阿波罗尼斯在对圆锥曲线的研究过程中，还进一步研究了圆锥曲线的光学性质，例如椭圆的光学性质：（如图1）从椭圆一个焦点发出的光线，经过椭圆反射后，反射光线交于椭圆的另一个焦点上. 在对该性质证明的过程中（如图2），他还特别用到了“角平分线性质定理”：$\frac{PF_1}{PF_2} = \frac{F_1Q}{F_2Q}$，从而得到 $\angle F_1PQ = \angle F_2PQ$，而性质得证

根据上述材料回答以下问题
\begin{enumerate}
\item 如图3，已知椭圆 $C: \frac{x^2}{a^2} + \frac{y^2}{b^2} = 1 (a>b>0)$ 的左右焦点分别为 $F_1, F_2$，一束光线从 $F_1(-1,0)$ 射出，经椭圆上 $P$ 点反射：$P$ 处法线（与椭圆 $C$ 在 $P$ 处切线垂直的直线）与 $x$ 轴交于 $M$ 点，已知 $|PF_1|=2\sqrt{2}, |F_1M|=\sqrt{2}$，求椭圆 $C$ 方程（直接写出结果）

\item 已知椭圆 $C$，长轴长为 $2a$，焦距为 $2c$，若一条光线从左焦点射出，经过椭圆上点若干次反射，第一次回到左焦点所经过的路程为 $5c$，求椭圆的离心率
\item 对于抛物线 $y^2=2px (p>0)$，猜想并证明其光线性质.
\end{enumerate}
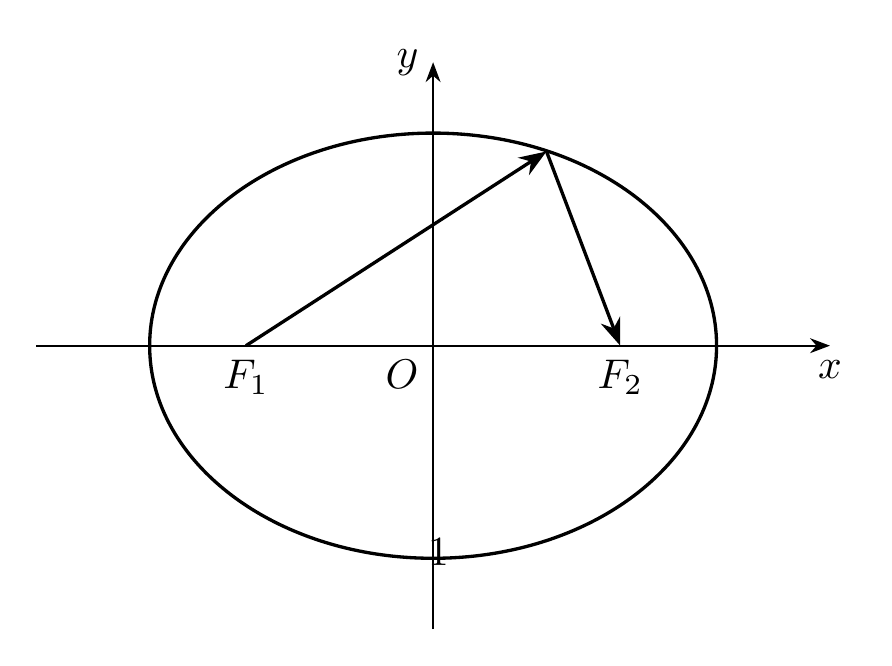
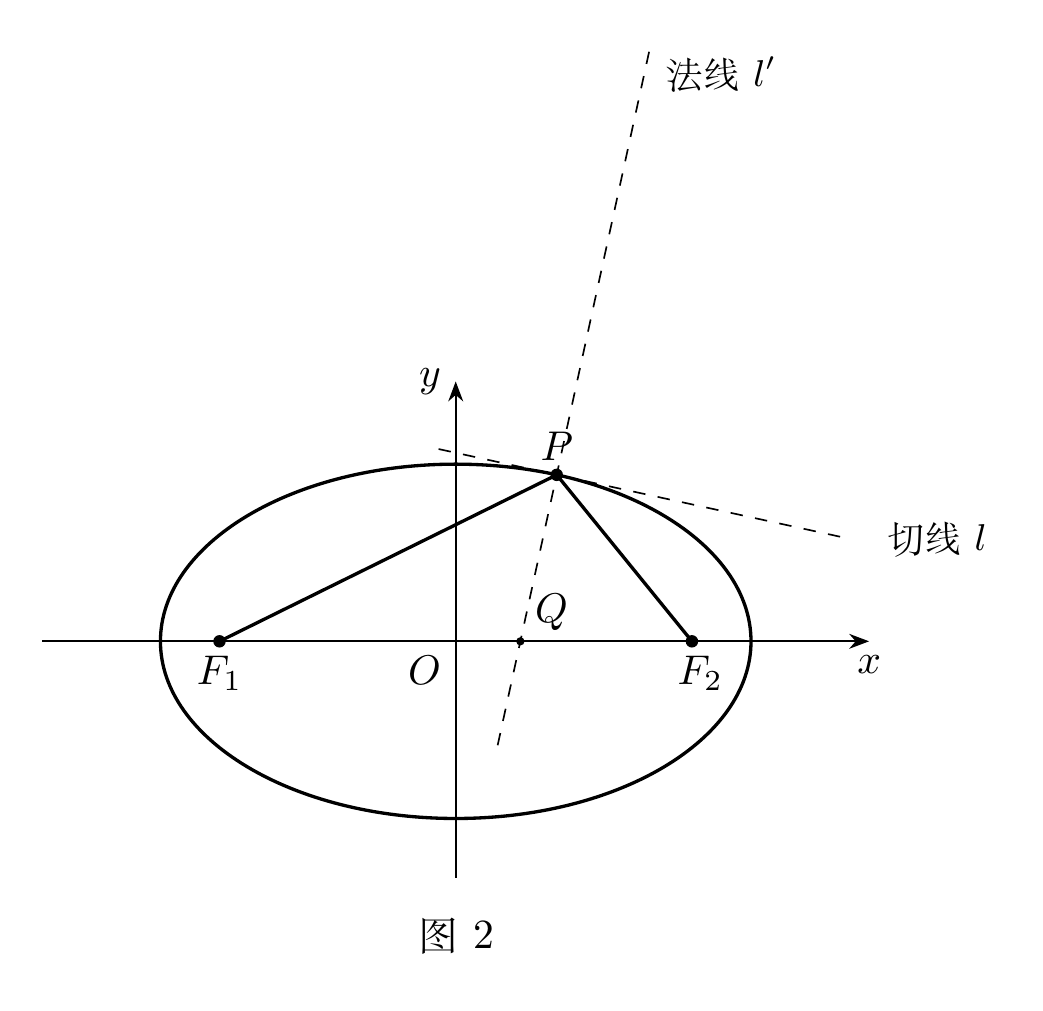
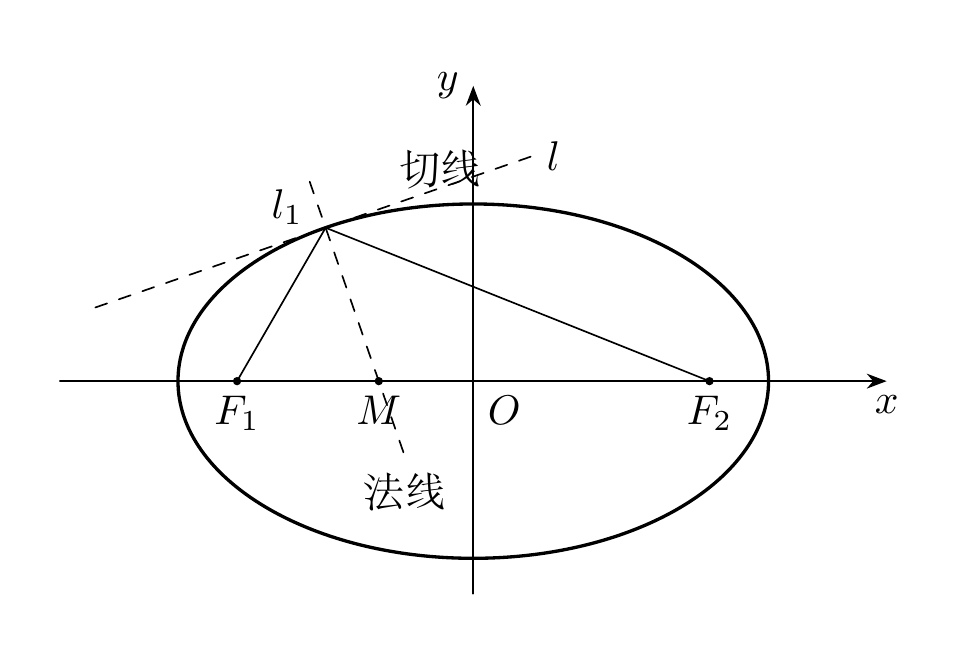
【解答】
\section{答案}
\begin{enumerate}
    \item $\frac{x^2}{4} + \frac{y^2}{3} = 1$
    \item $\frac{4}{5}$
    \item 光学性质：从焦点发出的光线经过抛物线反射后，沿平行于抛物线对称轴的方向射出，证明见解析
\end{enumerate}

% --- 知识点部分 ---
\section{知识点}
根据 a、b、c 求椭圆标准方程、求椭圆的离心率或离心率的取值范围、求抛物线的切线方程

% --- 分析部分 ---
\section{分析}
\begin{enumerate}
    \item 由题意可得 $|PF_2|=2a-2\sqrt{2}$，$|F_2M|=2-\sqrt{2}$，由光学性质可得 $\frac{2\sqrt{2}}{2a-2\sqrt{2}} = \frac{\sqrt{2}}{2-\sqrt{2}}$，可求 $a$，进而可求 $b$，可求得椭圆的标准方程；
    \item 由已知可得光线经过的路程为 $4a$，可求离心率；
    \item 设焦点 $F(\frac{p}{2},0)$，动点 $P(x_1,y_1)$，设过点 $P$ 的切线方程为 $y-y_1=k(x-x_1)$，联立方程组，消去 $x$，利用一元二次方程 $\Delta=0$ 可求切线斜率为 $\frac{p}{y_1}$，求得出射光线的斜率，利用到两直线的夹角公式可得 $\left| \frac{\frac{p}{y_1} - \frac{y_1}{x_1-\frac{p}{2}}}{1+\frac{p}{y_1} \times \frac{y_1}{x_1-\frac{p}{2}}} \right| = \left| \frac{\frac{p}{y_1}-k}{1+\frac{p}{y_1} \times k} \right|$，计算可得结论.
\end{enumerate}

% --- 详解部分 ---
\section{详解}
\subsection{1} 从椭圆的定义知 $|PF_1|+|PF_2|=2a$，$|PF_1|=2\sqrt{2}$，则 $|PF_2|=2a-2\sqrt{2}$，
又 $|F_1M|=\sqrt{2}$，$c=1$，所以 $|F_2M|=2-\sqrt{2}$，
由光学性质可知 $PQ$ 是 $\angle F_1PF_2$ 的角平分线，所以 $\frac{|PF_1|}{|PF_2|} = \frac{|F_1M|}{|F_2M|}$，
即 $\frac{2\sqrt{2}}{2a-2\sqrt{2}} = \frac{\sqrt{2}}{2-\sqrt{2}}$，所以得 $a=2$，从而 $b^2=a^2-c^2=3$
故椭圆 $C$ 的方程为 $\frac{x^2}{4} + \frac{y^2}{3} = 1$.

\subsection{2} 由题意知光线经过的路程为 $4a$，所以 $4a=5c \Rightarrow e=\frac{c}{a}=\frac{4}{5}$.

\subsection{3} 抛物线的光学性质：从焦点发出的光线经过抛物线反射后，沿平行于抛物线对称轴的方向射出，
设焦点 $F(\frac{p}{2},0)$，动点 $P(x_1,y_1)$，设过点 $P$ 的切线方程为 $y-y_1=k(x-x_1)$，
联立 $\begin{cases} y-y_1=k(x-x_1) \\ y^2=2px \end{cases}$，消去 $x$ 得 $\frac{k}{2p}y^2-y-kx_1+y_1=0$，
由直线 $y-y_1=k(x-x_1)$ 为抛物线 $y^2=2px (p>0)$ 的切线，
故 $k \neq 0$ 且 $\Delta=1-4\times\frac{k}{2p}\times(-kx_1+y_1)=0$，所以 $-\frac{2k}{p}\times(-k\frac{y_1^2}{2p}+y_1)+1=0$，
所以 $\frac{k^2}{p^2}y_1^2-\frac{2k}{p}y_1+1=0$，所以 $(\frac{k}{p}y_1-1)^2=0$，所以 $\frac{k}{p}y_1-1=0$，所以 $k=\frac{p}{y_1}$，
过点的切线斜率为 $\frac{p}{y_1}$
则入射光线的斜率为 $\frac{y_1}{x_1-\frac{p}{2}}$，设反射光线的斜率为 $k'$
则 $\left| \frac{\frac{p}{y_1} - \frac{y_1}{x_1-\frac{p}{2}}}{1+\frac{p}{y_1} \times \frac{y_1}{x_1-\frac{p}{2}}} \right| = \left| \frac{\frac{p}{y_1}-k'}{1+\frac{p}{y_1} \times k'} \right| \Rightarrow k'=0$
则命题得证.